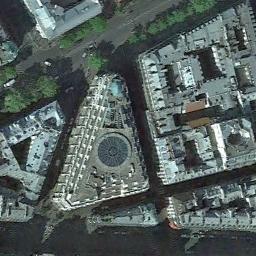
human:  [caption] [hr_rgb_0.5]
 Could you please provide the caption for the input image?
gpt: The commercial area is near the road .

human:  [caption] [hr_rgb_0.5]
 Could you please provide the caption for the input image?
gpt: There is a triangular region in the picture .

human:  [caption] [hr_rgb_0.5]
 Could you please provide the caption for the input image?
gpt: A commercial area with some buildings is surrounded by roads and one of buildings is a triangular building .

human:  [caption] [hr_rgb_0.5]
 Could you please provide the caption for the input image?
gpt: In a business district there are several tall buildings of different shapes and several roads and many trees .

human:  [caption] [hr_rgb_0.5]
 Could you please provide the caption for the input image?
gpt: A commercial area with buildings arranged neatly .